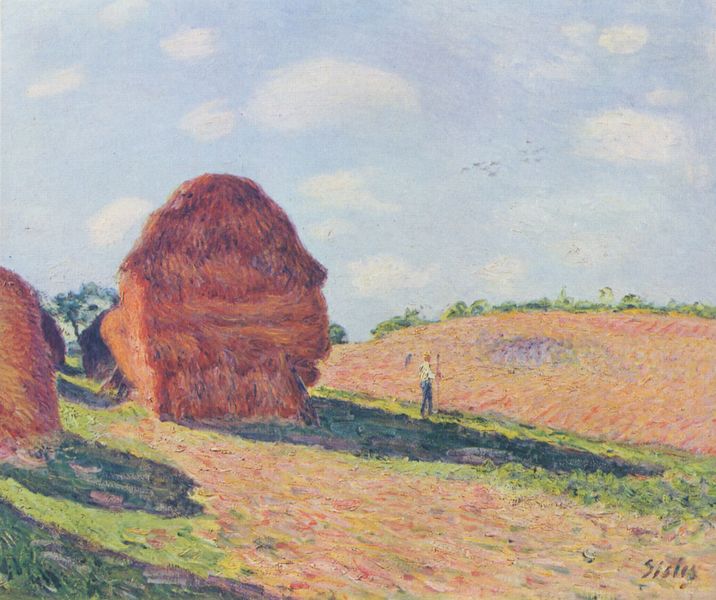
Titel: Die Strohmieten
Künstler: Alfred Sisley
Standort: Hamburg
Institution: Sammlung Acquavella Galleries
Schlagwörter: baum, berg, blau, gemälde, himmel, mann, schatten, wolken, bäume, gelb, grün, impressionismus, landschaft, braun, bunt, frankreich, licht, orange, stroh, weiss, gras, rasen, rot, tiere, wiese, beige, malerei, hose, mensch, stehen, signatur, öl, feld, felder, horizont, hügel, natur, vögel, weite, büsche, einsam, sonne, arbeit, fliegen, sommer, stab, acker, ernte, feldarbeit, heiß, heu, heuernte, trocken, warm, dürre, hitze, abendsonne, farbe, herbst, van gogh, arbeiter, romantik, monet, lichteinfall, ölfarbe, frühling, bauer, lamm, gogh, haufen, feldarbeiter, heuhaufen, schwarm, wolkig, heiter, flecken, schatte, reif, sisley, fröhlich, frühjahr, alfred sisley, krähen, stecken, expression, sense, farbigkeit, nett, heuschober, spätimpressionismus, sommerfrische, heuballen, landwirt, heumandl, rechen, mistgabel, ballen, brün, heugabel, farmer, lichtmalerei, lange schatten, delb, sisles, 1850, sislos, siskos, leichtes lüftchen, h.euernte, 19,jahrhunder, sites, sistes, heulballen, kröhen